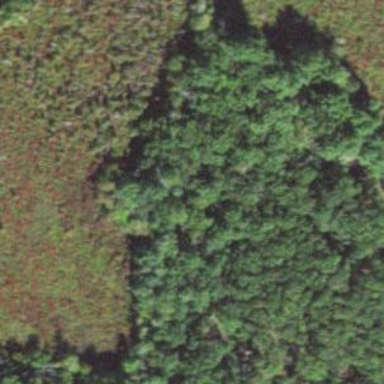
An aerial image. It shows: Mixed woodland area with various types of leaves.